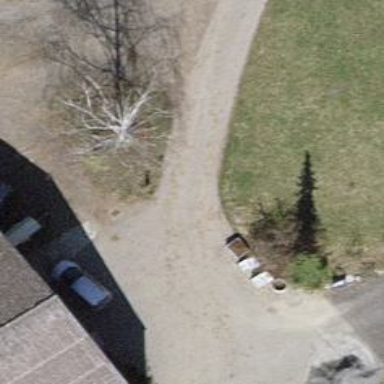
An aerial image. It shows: Gravel driveway designated as service road.